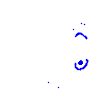
Particle: pion